Field crop: maize
Growth stage: 2
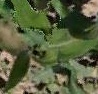
Species: maize